Question: I am currently working on an computer vision project with python and openCV.
I need to search in an image with a size of about 620x420 pixels for the green pixel, which is the closest to the bottom of the image. There are multiple green pixels (e.g. 100) in the image from previous contour analysis.
Here is an example image:

I already implemented it with the following code:
'''
# Search for the most bottom contour point
xLowestContour = 0 # x coordinate of the lowest contour point
yLowestContour = 0 # y coordinate of the lowest contour point
for y in range(roi_h): # roi_h is the heigth of the image
for x in range(roi_w): # roi_w is the width of the image
(b, g, r) = roi_copy[y, x] # roi_copy is the actual image
if g == 255 and b == 0 and r == 0:
xLowestContour = x
yLowestContour = y
'''
This code works. But there is a big problem with it. It looks like that this way of searching for a specific pixel in an image is very inefficient. The framerate drops from 25 FPS to 2 FPS with this codesnippet. The CPU utilization is only at 10 % when using this codesnippet.
Is there a more efficient way to do this operation? I would also like to utilize more CPU power and achieve a higher framerate.
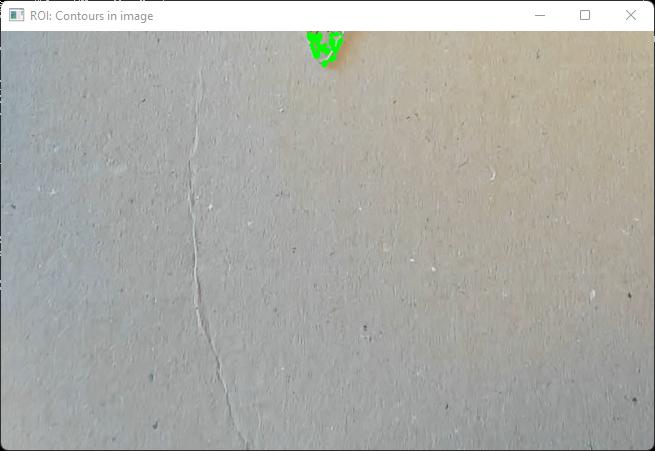
Answer: Avoid loops, use 'numpy'!
You can use numpy's <URL>. The statement returns an array of coordinates where a certain condition is satified.
'''
a = np.argwhere(image == [0,255,0])
# returns array a with three columns,
# since you need only the coordinates, you can delete the third column:
a = np.delete(a, 2, 1) # delete third column in a
'''
'a' would return following sample:
'''
array([[ 0, 18],
[ 0, 19],
[ 0, 21],
...,
[539, 675],
[539, 677],
[539, 677]], dtype=int64)
'''
The above returns coordinates where the green pixel values '[0, 255, 0]' are present.
Based on the returned coordinates, you can filter the ones closer to the bottom of the image.